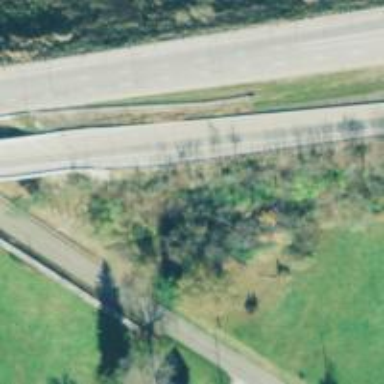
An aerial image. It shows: Motorway junction.